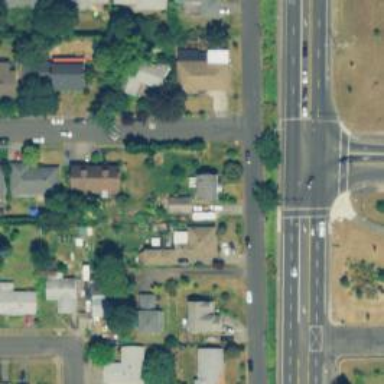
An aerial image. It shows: Residential road with sidewalk on the left side.